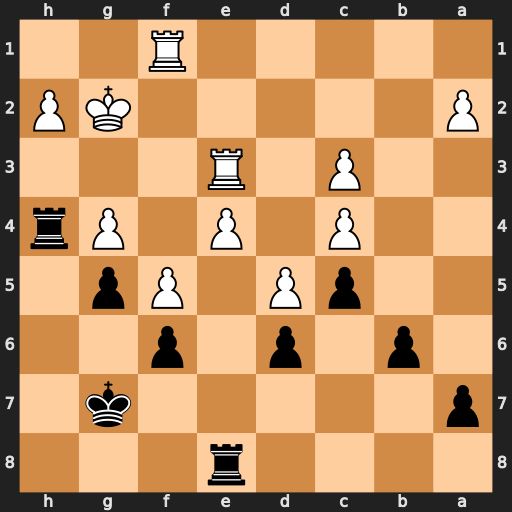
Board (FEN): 4r3/p5k1/1p1p1p2/2pP1Pp1/2P1P1Pr/2P1R3/P5KP/5R2
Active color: b
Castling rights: -
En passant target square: -
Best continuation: Rxg4+